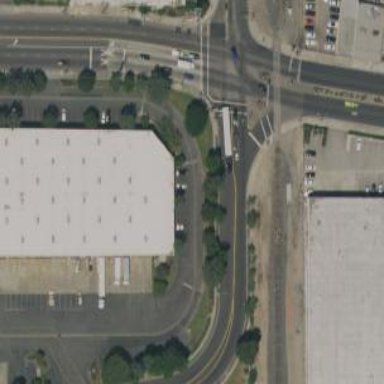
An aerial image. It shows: Warehouse building.